Question: Problem here is to draw this kind of shape in onDraw method.
I've tried using 'Path' and 'CornerPathEffect' but the bottom corners need to be sharp, so it was not working solution.

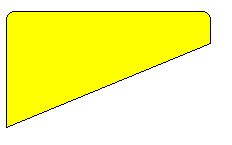
Answer: > Problem here is to draw this kind of shape in onDraw method.
Modifying the values for your case:
'''
Path p = new Path();
Paint paintN = new Paint();
paintN.setAntiAlias(true);
paintN.setStyle(Style.FILL_AND_STROKE);
paintN.setColor(Color.YELLOW);
p.moveTo(40, 60);
p.quadTo(40, 40, 60, 40);
p.lineTo(180, 40);
p.quadTo(200, 40, 200, 60);
p.lineTo(200, 90);
p.lineTo(40, 200);
p.close();
canvas.drawPath(p, paintN);
'''